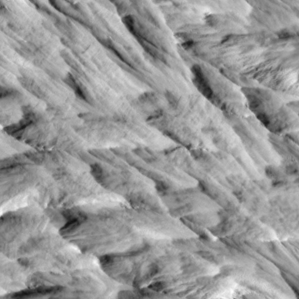
Label: non_frost